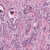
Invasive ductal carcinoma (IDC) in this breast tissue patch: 1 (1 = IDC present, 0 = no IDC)